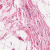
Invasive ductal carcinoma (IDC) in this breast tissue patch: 0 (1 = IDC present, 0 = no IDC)